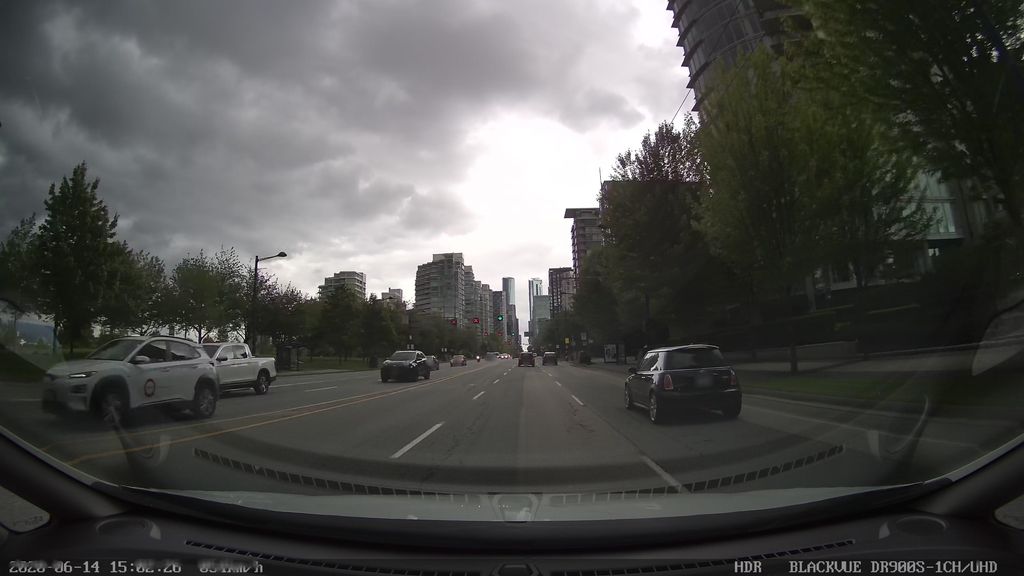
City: vancouver